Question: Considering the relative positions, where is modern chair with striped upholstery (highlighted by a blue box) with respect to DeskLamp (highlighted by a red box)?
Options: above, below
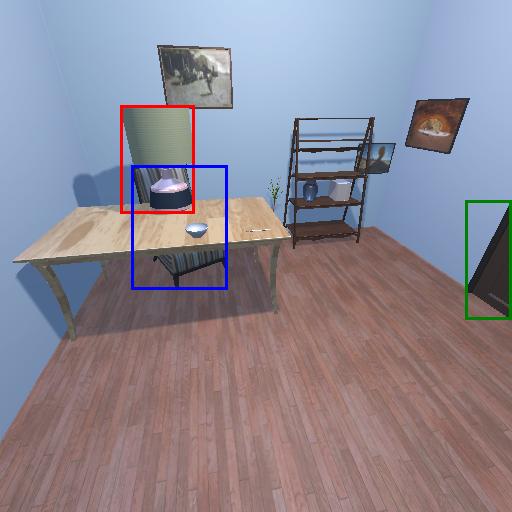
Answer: above